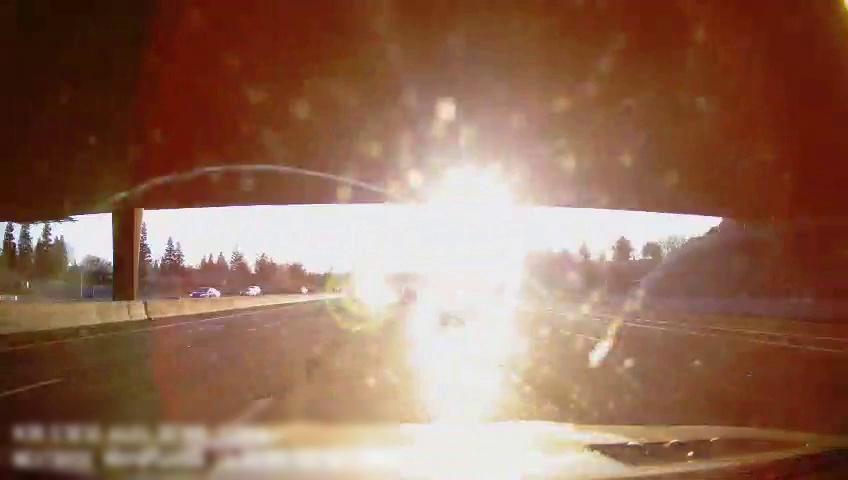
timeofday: Day
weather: Sunny
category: Drivable Space
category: Vehicles | Car
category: Vehicles | Car
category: Lanes | Alternate Lane
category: Lanes | Alternate Lane
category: Lanes | Current Lane
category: Lanes | Alternate Lane
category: Lanes | Alternate Lane
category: Lanes | Alternate Lane